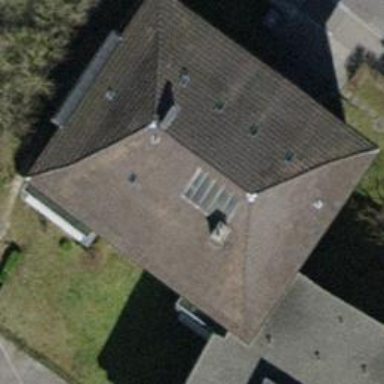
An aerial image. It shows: Building with hipped roof.